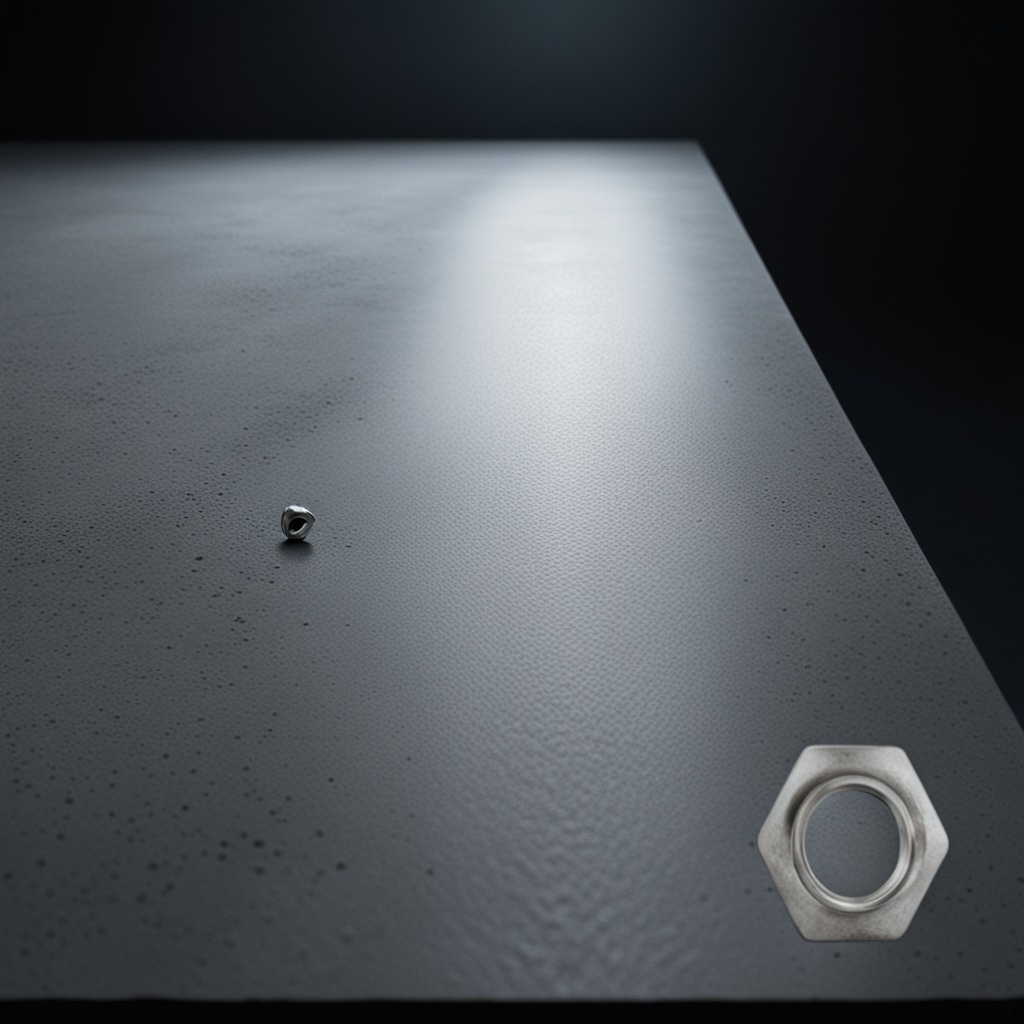
A metal nut lies on a clean granite table inside a workshop at night.